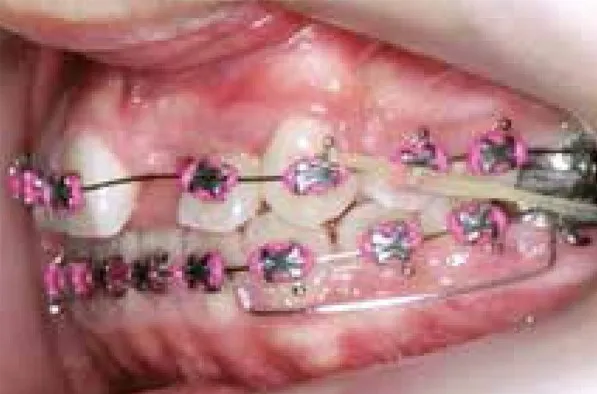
Upper arch alignment after transposition.
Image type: medical_photograph (oral_photograph)